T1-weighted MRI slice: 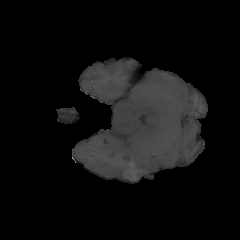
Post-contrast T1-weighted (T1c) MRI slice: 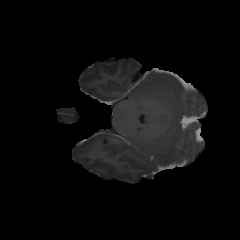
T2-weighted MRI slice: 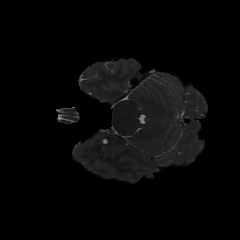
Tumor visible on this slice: no